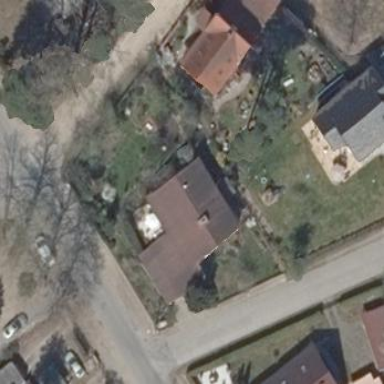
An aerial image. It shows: Detached building with gabled roof.